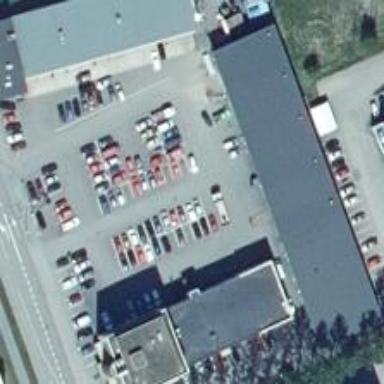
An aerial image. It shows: Group of garages.